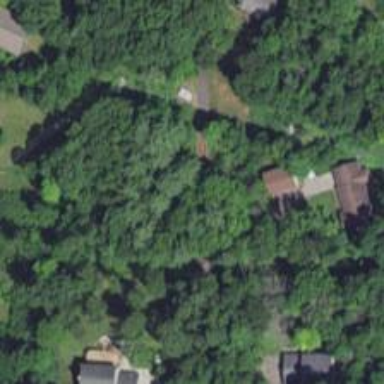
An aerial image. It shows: Driveway.